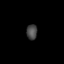
Tissue: lung
Cell type: Others
Senescence score: 0.2401
Nuclear area (px): 161
Mean DAPI intensity: 71.478